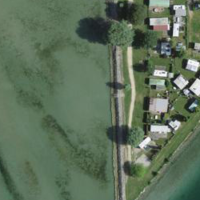
EUNIS habitat code: 14
Species observed at this site:
Corvus corone
Alcedo atthis
Bucephala clangula
Aegithalos caudatus
Sylvia atricapilla
Spinus spinus
Larus michahellis
Cygnus olor
Ardea alba
Erithacus rubecula
Cuculus canorus
Phoenicurus ochruros
Tringa ochropus
Cyanistes caeruleus
Riparia riparia
Sturnus vulgaris
Chloris chloris
Troglodytes troglodytes
Larus canus
Corvus frugilegus
Passer domesticus
Calidris alpina
Turdus merula
Spatula clypeata
Mareca strepera
Hirundo rustica
Mergus merganser
Milvus migrans
Locustella luscinioides
Prunus spinosa
Phylloscopus trochilus
Motacilla alba
Delichon urbicum
Numenius arquata
Certhia brachydactyla
Tachybaptus ruficollis
Podiceps cristatus
Actitis hypoleucos
Turdus philomelos
Fulica atra
Anas crecca
Dendrocopos major
Buteo buteo
Chroicocephalus ridibundus
Phylloscopus collybita
Gallinula chloropus
Pica pica
Sitta europaea
Garrulus glandarius
Columba livia
Panurus biarmicus
Falco tinnunculus
Picus viridis
Motacilla cinerea
Anas platyrhynchos
Aythya ferina
Streptopelia decaocto
Aythya fuligula
Fringilla coelebs
Regulus ignicapilla
Aythya marila
Tadorna variegata
Carduelis carduelis
Columba palumbus
Phalacrocorax carbo
Parus major
Anser anser